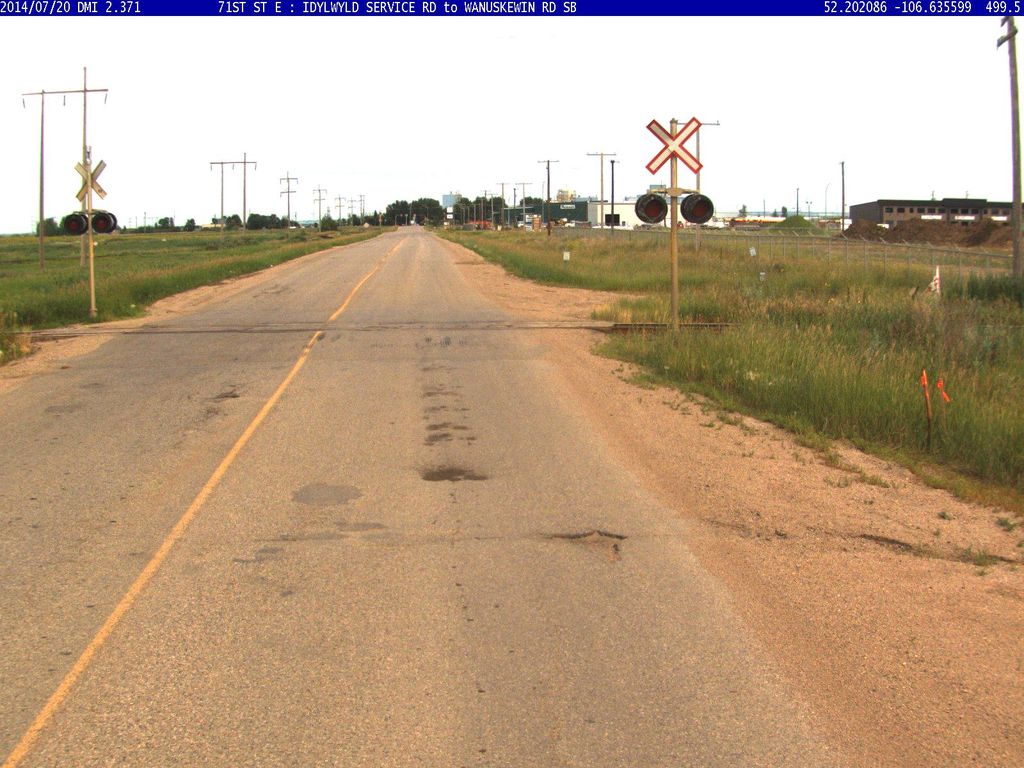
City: saskatoon